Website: bh-photo
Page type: receipt
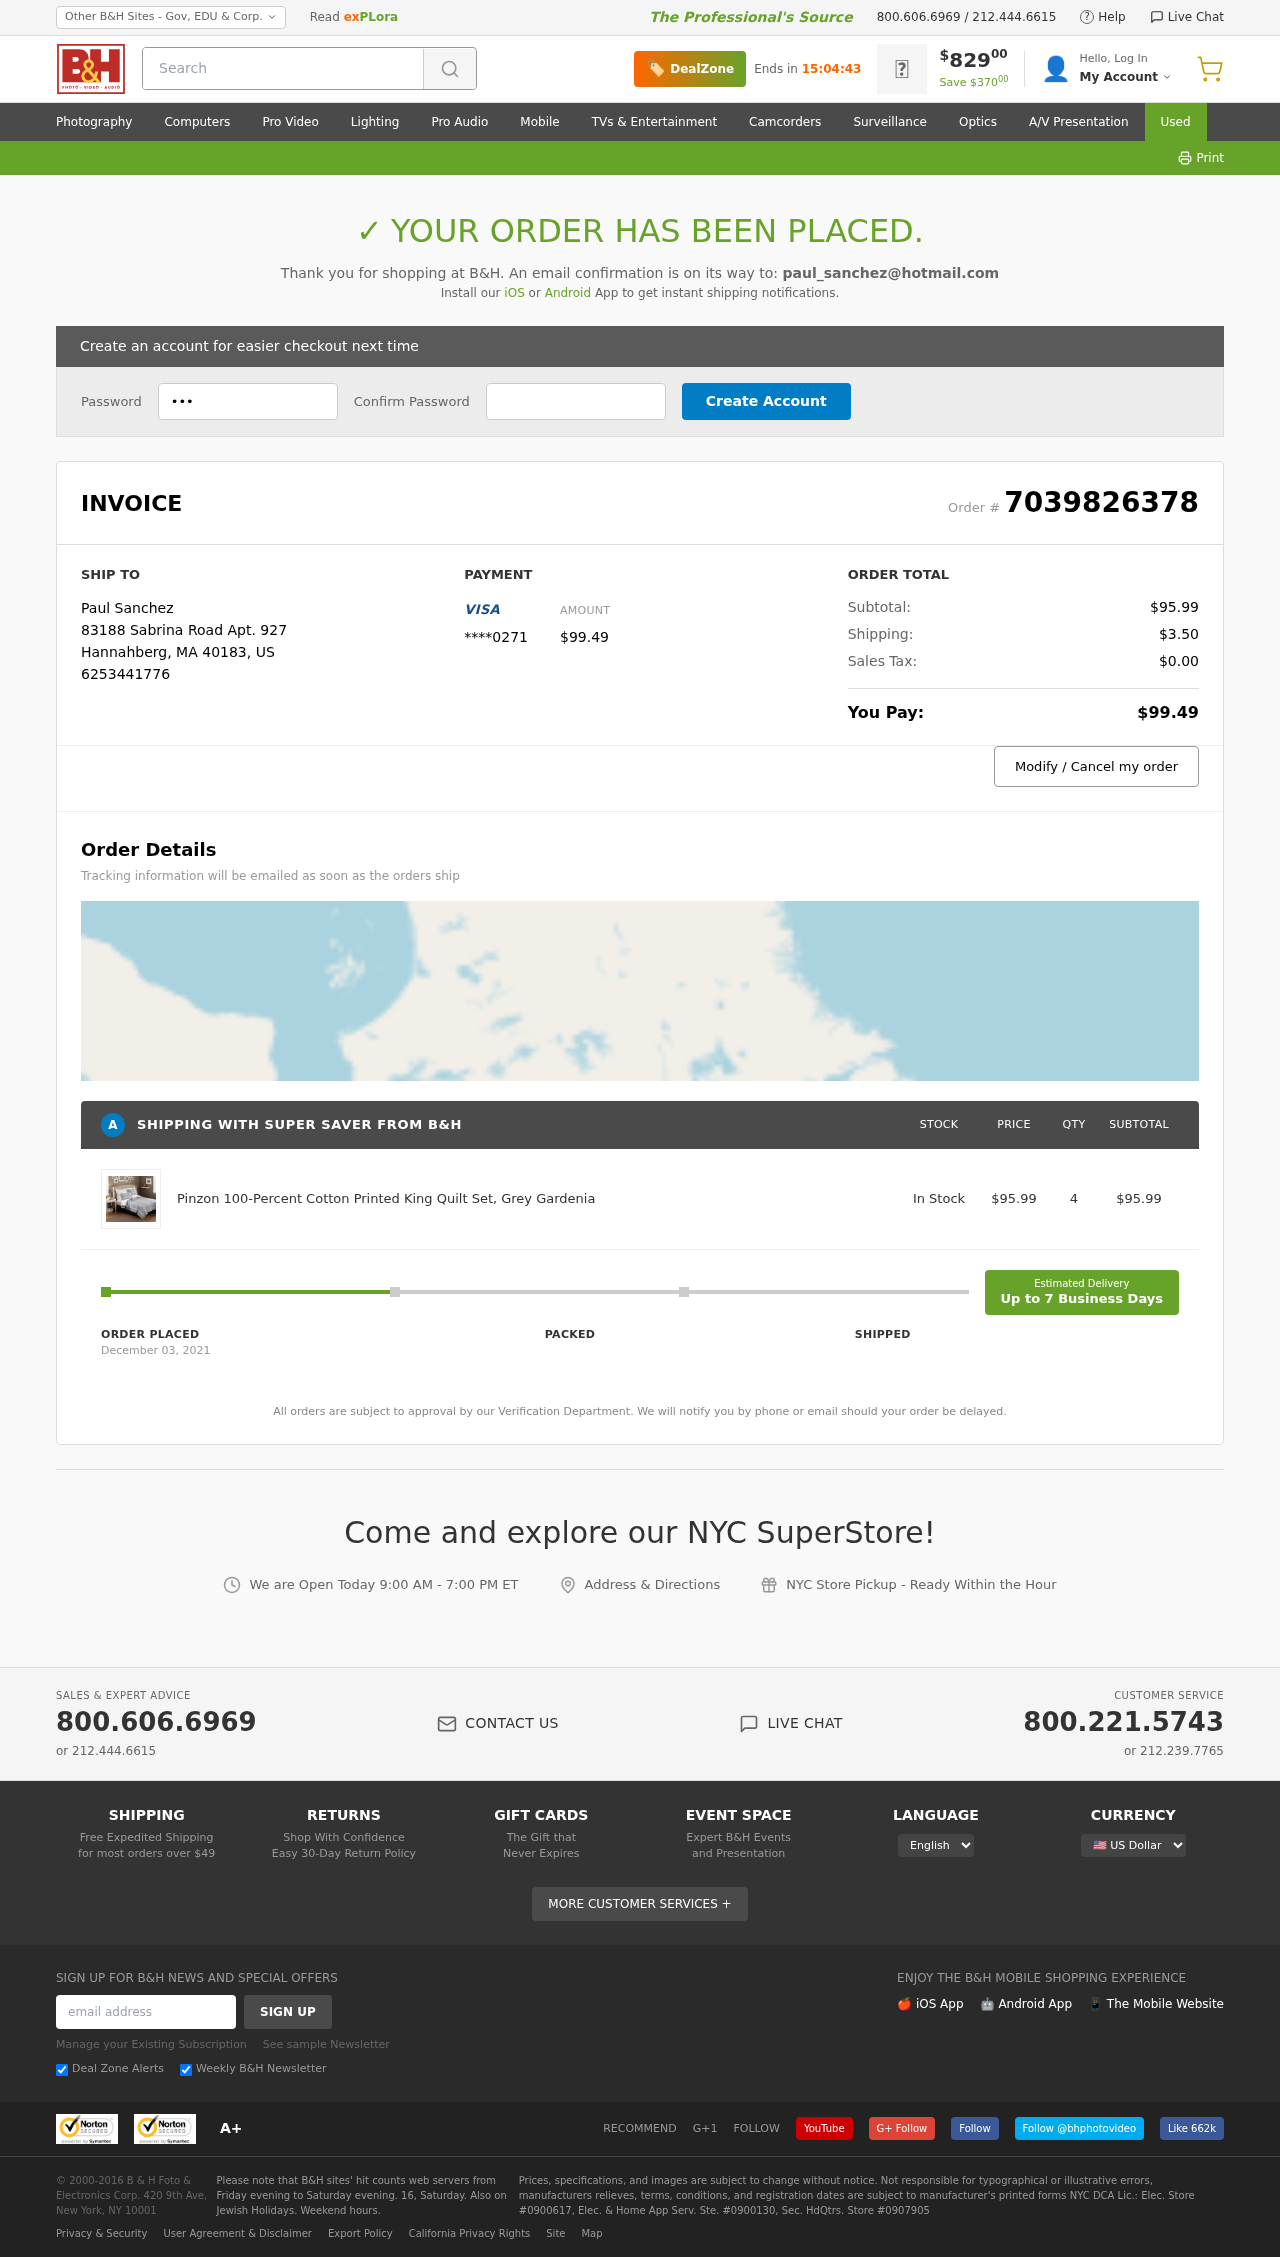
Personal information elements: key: PII_CARD_LAST4
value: ****0271
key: PII_CITY
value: Hannahberg
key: PII_COUNTRY_CODE
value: US
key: PII_EMAIL
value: paul_sanchez@hotmail.com
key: PII_FULLNAME
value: Paul Sanchez
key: PII_PHONE
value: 6253441776
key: PII_POSTCODE
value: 40183
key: PII_STATE_ABBR
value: MA
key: PII_STREET
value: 83188 Sabrina Road Apt. 927
Product elements: key: PRODUCT1_NAME
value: Pinzon 100-Percent Cotton Printed King Quilt Set, Grey Gardenia
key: PRODUCT1_PRICE
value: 95.99
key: PRODUCT1_QUANTITY
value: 4
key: PRODUCT1_SUBTOTAL
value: $95.99
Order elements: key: ORDER_ID
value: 7039826378
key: ORDER_TOTAL
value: $99.49
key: ORDER_SUBTOTAL
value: $95.99
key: ORDER_SHIPPING_COST
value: $3.50
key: ORDER_TAX
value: $0.00
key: ORDER_DATE
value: December 03, 2021
Search elements: key: HEADER_SEARCH
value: Search